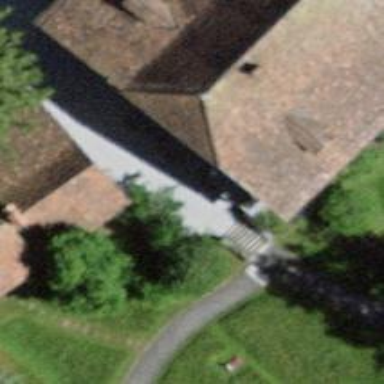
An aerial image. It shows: Road with steps.